Question: I recently purchased a Dell Laptop with nice configuration and Windows 7 Home Basic X64 Edition. Now when I am installling the XAMPP, it gives me the following error. Do you know any solution?

I searched the net, and tried opening "lusrmgr.msc", but it says that "This computer is running Windows 7 Home Basic. The snapin may not be used with this version."
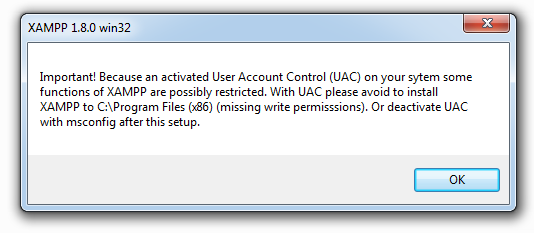
Answer: Just type UAC into the start menu or Control Panel search box.

You can simply drag the slider down, If you drag it all the way down to the bottom , you'll have disabled it entirely.